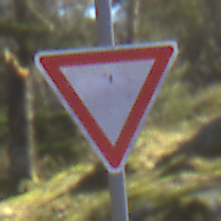
Verkehrszeichen: VorfahrtGewaehren
Umgebung: Outdoor, Nature
Tageszeit: MorningAfternoon
Wetter: Clear
Licht: Natural
Jahreszeit: Winter
Kontrast: HighContrast